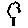
Label: tree